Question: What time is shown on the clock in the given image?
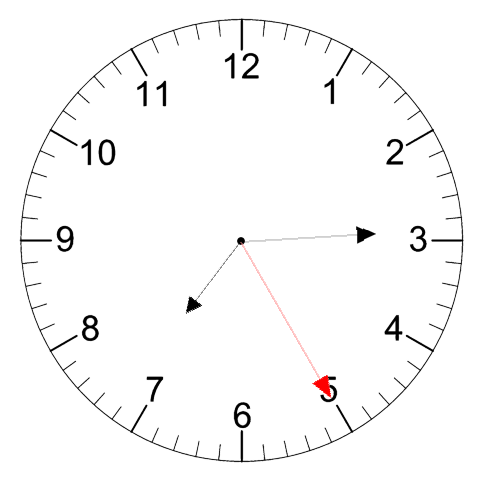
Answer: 07:14:25